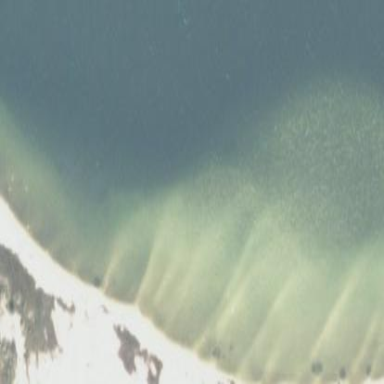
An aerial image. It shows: Scenic beach with natural beauty.